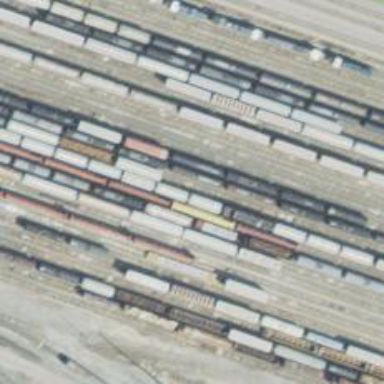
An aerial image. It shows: Railway yard.